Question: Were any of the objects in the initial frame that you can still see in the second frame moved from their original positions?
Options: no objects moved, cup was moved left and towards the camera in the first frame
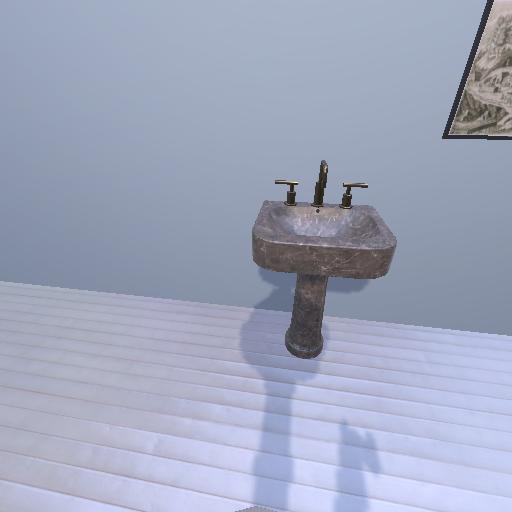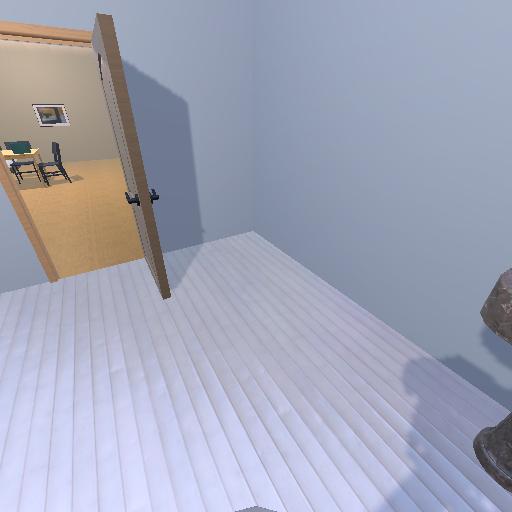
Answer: no objects moved